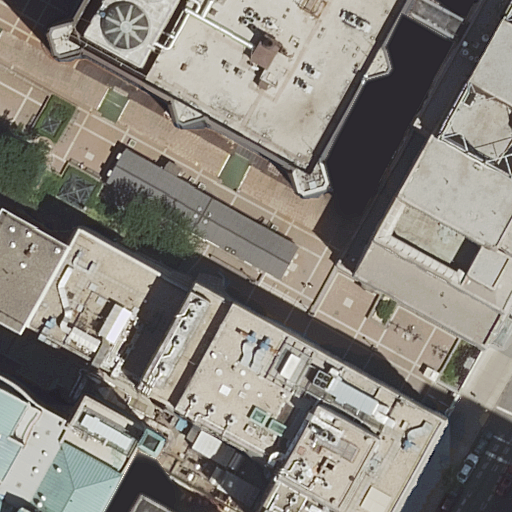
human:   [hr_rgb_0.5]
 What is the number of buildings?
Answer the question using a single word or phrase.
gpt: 7

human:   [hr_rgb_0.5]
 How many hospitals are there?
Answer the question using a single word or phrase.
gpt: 1

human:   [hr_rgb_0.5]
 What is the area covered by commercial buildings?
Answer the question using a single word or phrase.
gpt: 0m2

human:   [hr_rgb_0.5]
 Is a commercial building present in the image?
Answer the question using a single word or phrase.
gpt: no

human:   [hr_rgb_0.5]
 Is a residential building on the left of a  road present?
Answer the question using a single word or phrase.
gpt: yes

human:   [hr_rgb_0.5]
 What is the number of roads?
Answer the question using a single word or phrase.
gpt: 3

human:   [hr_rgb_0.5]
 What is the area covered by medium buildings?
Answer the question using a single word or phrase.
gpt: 556m2

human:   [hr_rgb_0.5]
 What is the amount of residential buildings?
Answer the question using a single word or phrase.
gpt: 5

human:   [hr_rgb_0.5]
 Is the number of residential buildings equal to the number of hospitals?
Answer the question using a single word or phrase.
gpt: no

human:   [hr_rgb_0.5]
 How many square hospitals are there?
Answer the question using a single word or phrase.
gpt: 0

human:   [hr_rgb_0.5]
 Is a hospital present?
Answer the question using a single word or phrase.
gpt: yes

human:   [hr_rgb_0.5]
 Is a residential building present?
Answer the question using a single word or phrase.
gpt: yes

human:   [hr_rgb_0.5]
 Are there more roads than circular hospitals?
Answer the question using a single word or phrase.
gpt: yes

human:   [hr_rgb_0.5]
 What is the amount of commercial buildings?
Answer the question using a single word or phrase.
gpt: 0

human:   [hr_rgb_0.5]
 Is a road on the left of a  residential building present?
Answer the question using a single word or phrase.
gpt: no

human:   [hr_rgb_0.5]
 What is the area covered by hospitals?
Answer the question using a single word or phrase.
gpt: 10457m2

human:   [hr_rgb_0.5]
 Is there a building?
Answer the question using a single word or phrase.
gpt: yes

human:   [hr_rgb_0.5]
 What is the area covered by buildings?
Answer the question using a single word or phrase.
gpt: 5759m2

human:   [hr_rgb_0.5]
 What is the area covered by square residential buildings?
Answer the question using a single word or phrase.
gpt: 0m2

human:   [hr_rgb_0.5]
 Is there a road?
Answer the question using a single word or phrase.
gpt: yes

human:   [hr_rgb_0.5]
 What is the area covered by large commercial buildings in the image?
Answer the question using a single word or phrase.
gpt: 0m2

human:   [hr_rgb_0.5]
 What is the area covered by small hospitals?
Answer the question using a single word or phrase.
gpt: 0m2

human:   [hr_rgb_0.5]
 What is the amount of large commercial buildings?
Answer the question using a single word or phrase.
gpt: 0

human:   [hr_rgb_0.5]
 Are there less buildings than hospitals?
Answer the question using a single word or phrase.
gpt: no

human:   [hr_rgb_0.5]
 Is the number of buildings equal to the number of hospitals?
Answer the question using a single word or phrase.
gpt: no

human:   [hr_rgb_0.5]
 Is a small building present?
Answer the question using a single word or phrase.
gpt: yes

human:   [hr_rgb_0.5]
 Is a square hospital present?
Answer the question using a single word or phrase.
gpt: no

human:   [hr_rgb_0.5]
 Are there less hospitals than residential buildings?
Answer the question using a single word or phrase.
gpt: yes

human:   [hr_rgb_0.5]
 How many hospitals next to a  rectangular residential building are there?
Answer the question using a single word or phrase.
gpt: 1

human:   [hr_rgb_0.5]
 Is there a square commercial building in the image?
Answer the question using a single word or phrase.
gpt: no

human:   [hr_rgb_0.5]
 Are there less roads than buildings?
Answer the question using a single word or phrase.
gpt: yes

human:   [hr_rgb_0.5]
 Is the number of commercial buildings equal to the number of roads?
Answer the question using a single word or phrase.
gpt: no

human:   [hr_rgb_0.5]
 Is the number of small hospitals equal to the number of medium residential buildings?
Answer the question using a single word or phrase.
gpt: no

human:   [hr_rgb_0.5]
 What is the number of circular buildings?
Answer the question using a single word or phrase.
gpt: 0

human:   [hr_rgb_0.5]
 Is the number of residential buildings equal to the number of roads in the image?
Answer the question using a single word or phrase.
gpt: no

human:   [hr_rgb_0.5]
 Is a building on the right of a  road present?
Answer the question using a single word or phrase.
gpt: no

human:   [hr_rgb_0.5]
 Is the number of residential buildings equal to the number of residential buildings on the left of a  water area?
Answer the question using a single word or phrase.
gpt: no

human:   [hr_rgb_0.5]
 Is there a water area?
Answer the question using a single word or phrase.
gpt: no

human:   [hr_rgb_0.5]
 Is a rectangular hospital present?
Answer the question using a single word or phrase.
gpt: no

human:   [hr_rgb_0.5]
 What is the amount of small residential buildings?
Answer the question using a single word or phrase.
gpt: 2

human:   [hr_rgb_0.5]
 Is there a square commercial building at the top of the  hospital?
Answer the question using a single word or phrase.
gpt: no

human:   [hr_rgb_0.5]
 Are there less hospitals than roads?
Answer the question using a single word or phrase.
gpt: yes

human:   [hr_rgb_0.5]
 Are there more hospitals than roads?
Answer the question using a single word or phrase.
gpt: no

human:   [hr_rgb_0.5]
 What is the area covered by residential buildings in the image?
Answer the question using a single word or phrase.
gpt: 2815m2

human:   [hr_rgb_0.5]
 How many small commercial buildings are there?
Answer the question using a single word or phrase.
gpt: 0

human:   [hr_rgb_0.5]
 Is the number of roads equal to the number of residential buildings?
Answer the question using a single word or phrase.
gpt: no

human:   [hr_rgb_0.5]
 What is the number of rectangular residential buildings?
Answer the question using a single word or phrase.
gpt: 2

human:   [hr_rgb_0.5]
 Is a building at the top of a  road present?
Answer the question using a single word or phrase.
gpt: yes

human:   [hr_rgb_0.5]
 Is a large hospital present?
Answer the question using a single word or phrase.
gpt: yes

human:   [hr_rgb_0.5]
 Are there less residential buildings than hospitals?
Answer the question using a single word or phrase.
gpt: no

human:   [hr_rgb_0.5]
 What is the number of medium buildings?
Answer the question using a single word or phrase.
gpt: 2

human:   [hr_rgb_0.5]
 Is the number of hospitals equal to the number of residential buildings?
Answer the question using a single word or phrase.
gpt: no

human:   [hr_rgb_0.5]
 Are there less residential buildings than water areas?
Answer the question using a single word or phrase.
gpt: no

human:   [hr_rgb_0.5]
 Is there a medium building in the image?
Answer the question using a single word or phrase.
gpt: yes

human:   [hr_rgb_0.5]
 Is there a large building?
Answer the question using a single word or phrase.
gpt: yes

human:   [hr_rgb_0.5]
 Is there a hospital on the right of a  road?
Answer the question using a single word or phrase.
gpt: no

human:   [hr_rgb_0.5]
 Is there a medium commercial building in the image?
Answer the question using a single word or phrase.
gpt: no

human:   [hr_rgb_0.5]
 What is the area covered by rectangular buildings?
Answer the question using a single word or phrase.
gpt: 65m2

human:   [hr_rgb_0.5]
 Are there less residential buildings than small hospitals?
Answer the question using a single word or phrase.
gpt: no

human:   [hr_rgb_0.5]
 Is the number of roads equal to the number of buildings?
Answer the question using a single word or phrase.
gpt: no

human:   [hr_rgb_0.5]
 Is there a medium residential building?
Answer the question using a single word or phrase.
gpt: yes

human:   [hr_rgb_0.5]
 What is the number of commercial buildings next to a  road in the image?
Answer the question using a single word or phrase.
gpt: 0

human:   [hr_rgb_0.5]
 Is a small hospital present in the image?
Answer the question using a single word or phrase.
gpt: no

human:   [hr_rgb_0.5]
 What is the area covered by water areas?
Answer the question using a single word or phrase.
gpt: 0m2